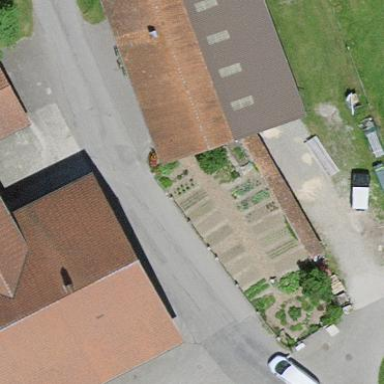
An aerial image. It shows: Barn.